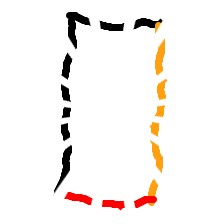
Shape: rectangle